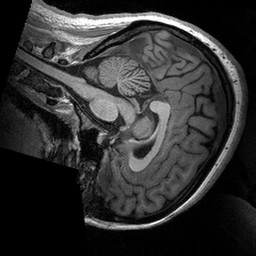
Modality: T1w
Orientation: sagittal
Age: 22
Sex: female
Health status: healthy
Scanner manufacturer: siemens
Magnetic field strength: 3 T
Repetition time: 2.53 s
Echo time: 0.00288 s